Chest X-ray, PA view. Patient: 63 years old, sex F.
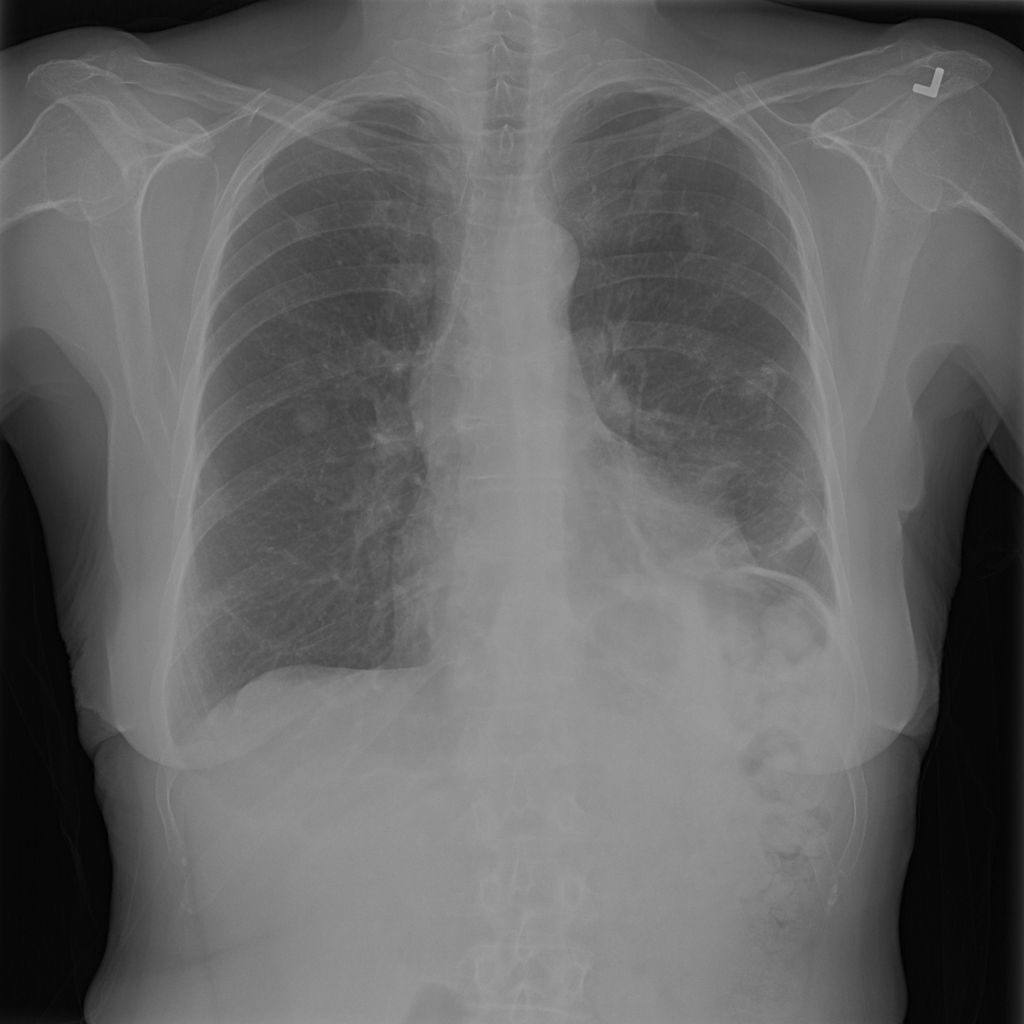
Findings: No Finding